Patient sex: M
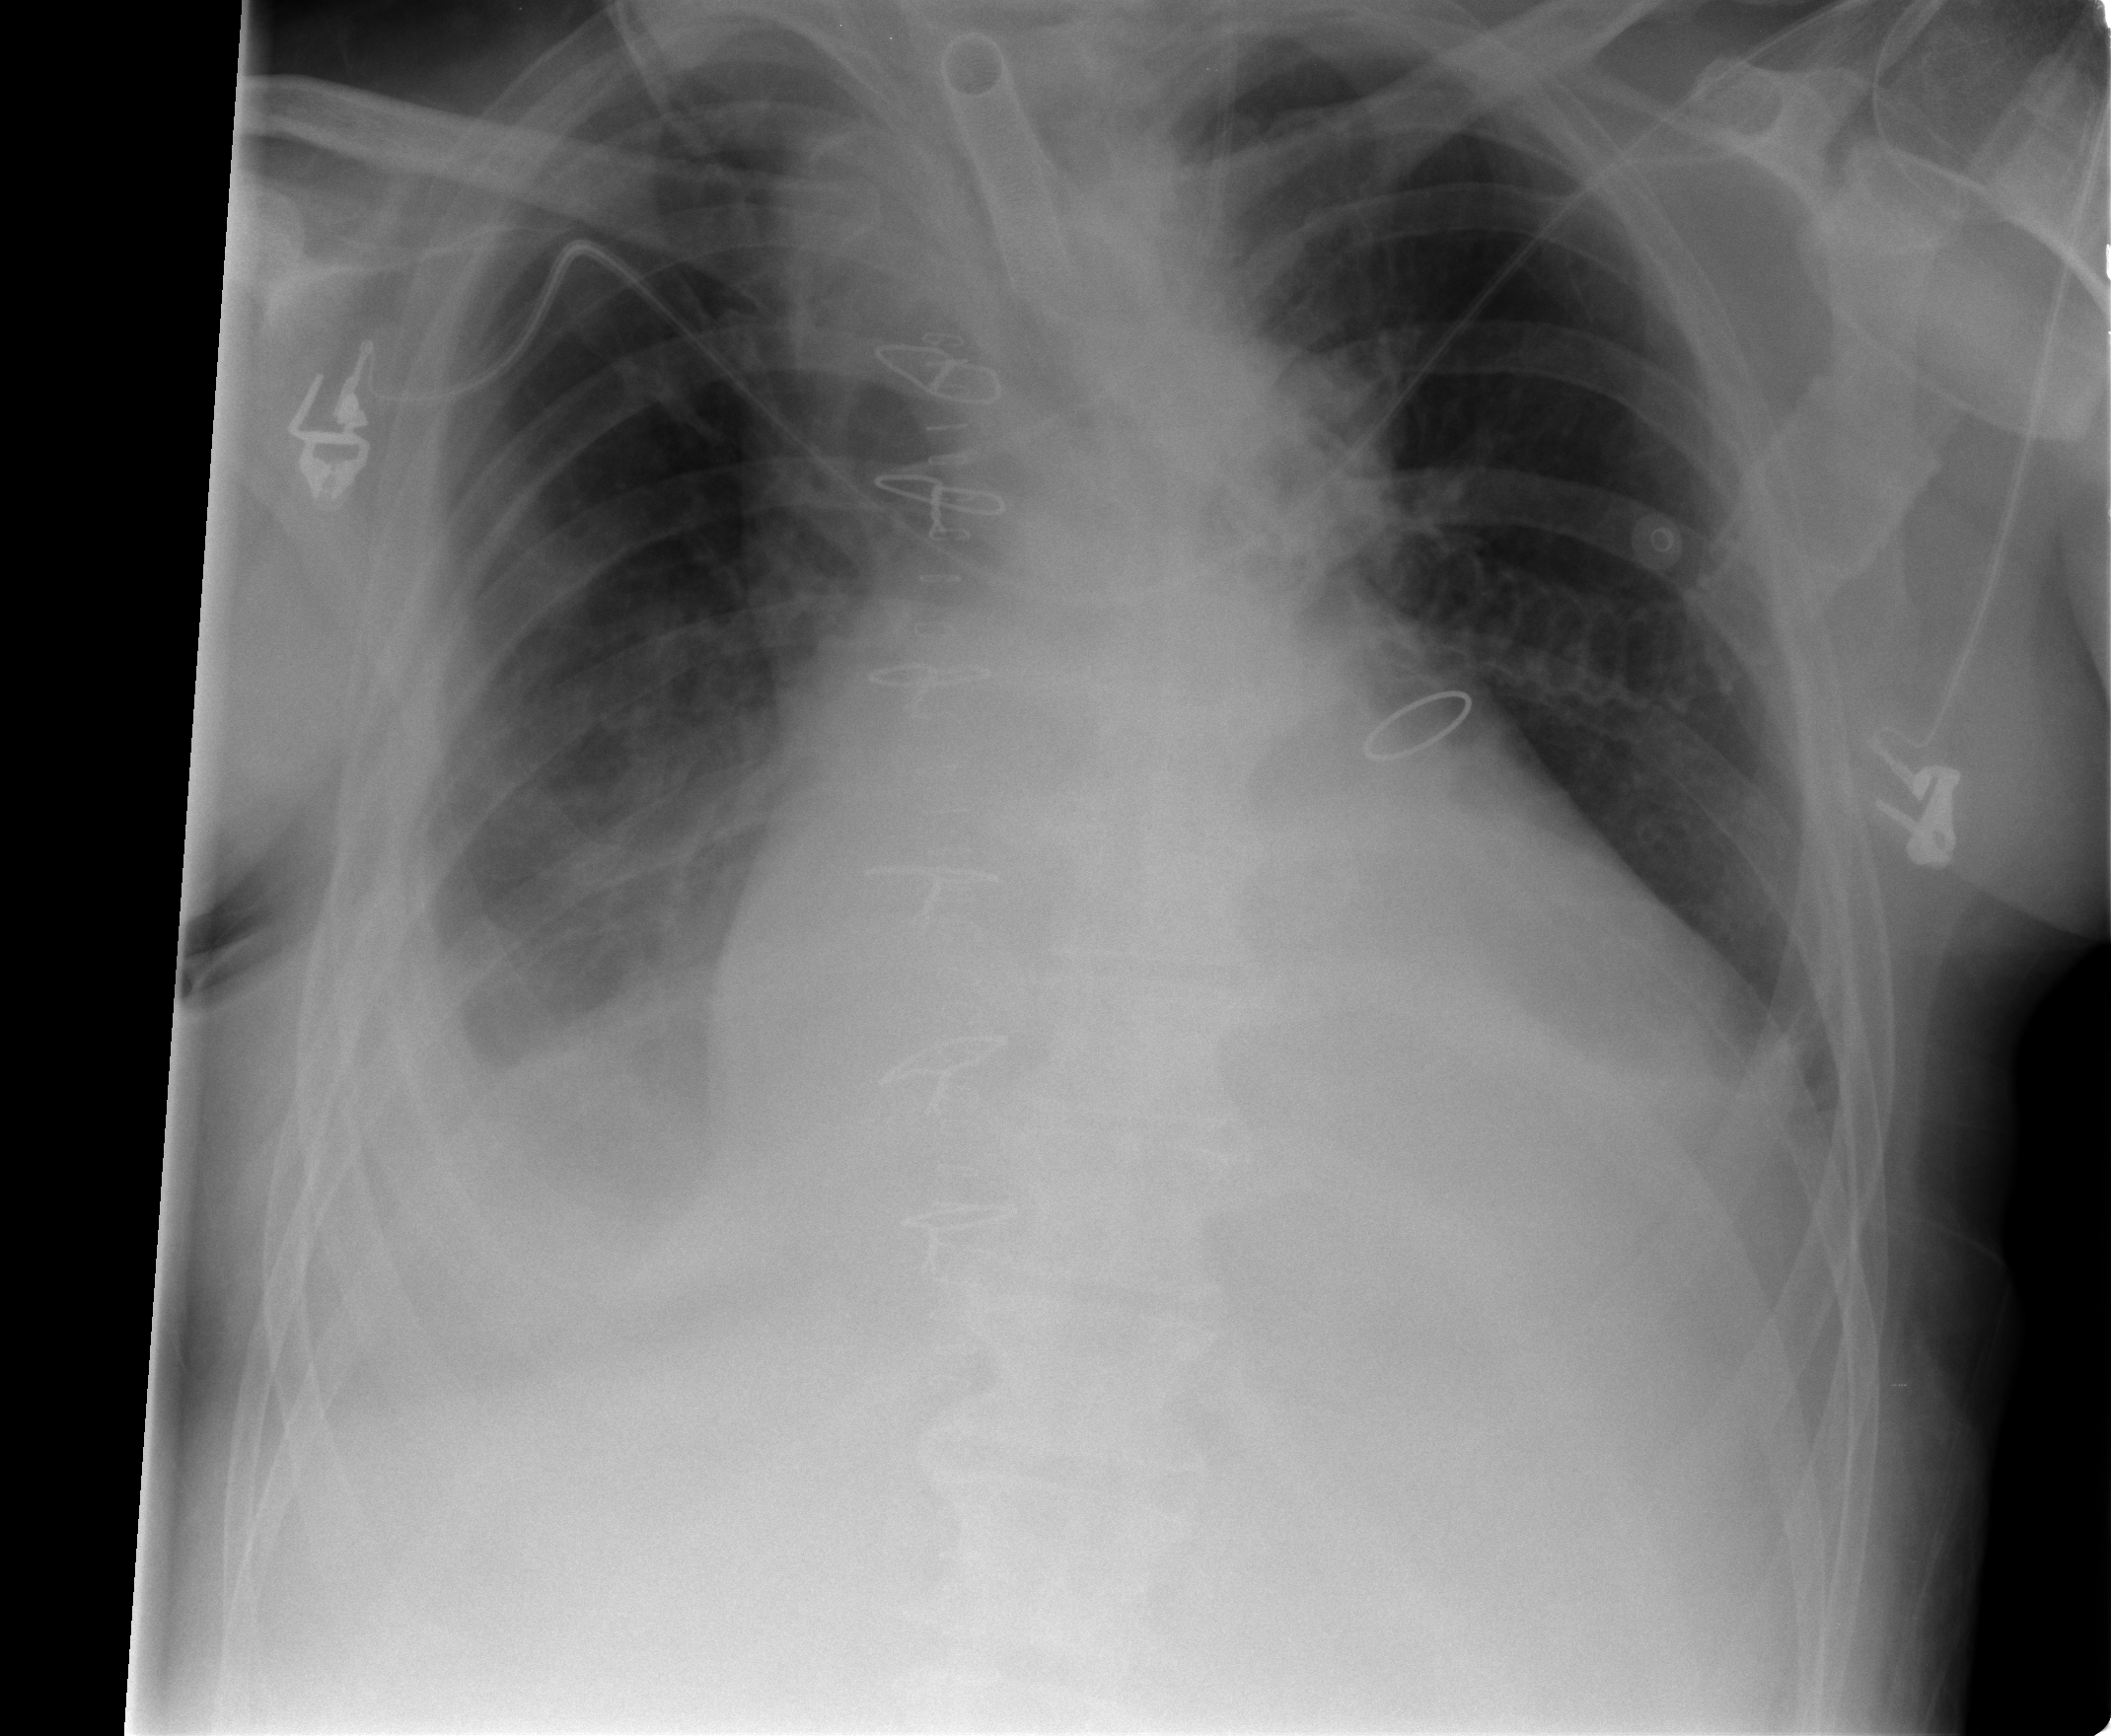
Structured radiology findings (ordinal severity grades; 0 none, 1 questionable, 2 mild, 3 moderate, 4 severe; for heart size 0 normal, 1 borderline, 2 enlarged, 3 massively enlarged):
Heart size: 3
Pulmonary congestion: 2
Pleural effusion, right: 2
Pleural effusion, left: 2
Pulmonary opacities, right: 1
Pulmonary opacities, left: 0
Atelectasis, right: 2
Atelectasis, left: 2